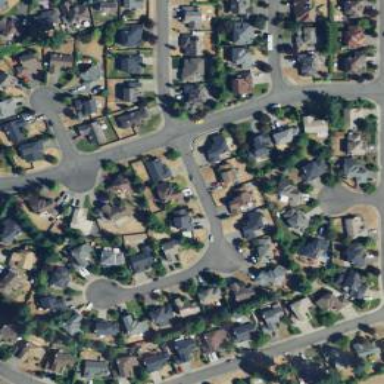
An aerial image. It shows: Residential neighbourhood.